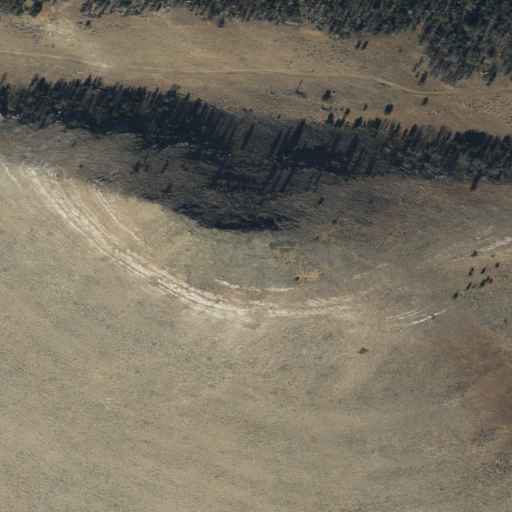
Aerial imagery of mountain in Montana named Sugarloaf Mountain containing shrub, evergreen forest, and grassland